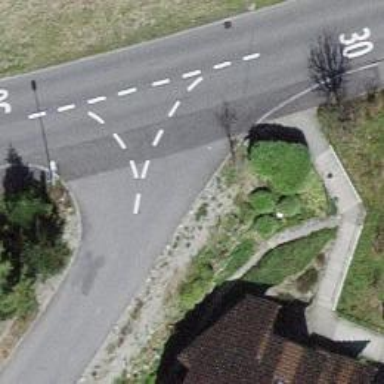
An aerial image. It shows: Unmarked crossing on footway.